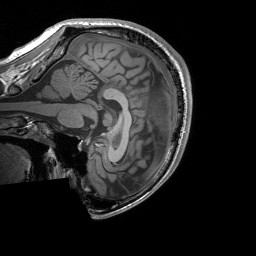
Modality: T1w
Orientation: sagittal
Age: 25
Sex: male
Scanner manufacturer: siemens
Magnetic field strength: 3 T
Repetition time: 1.8 s
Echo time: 0.00252 s